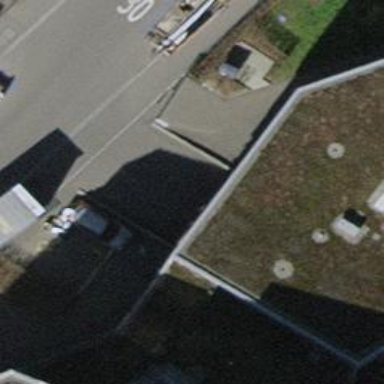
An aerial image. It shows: Parking entrance.